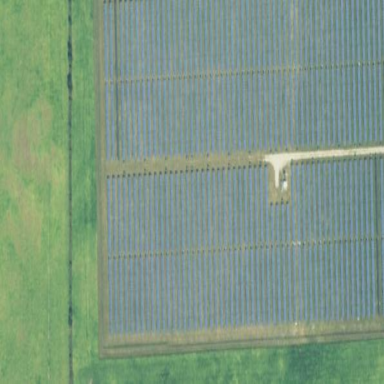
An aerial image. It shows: Solar power plant utilizing photovoltaic technology with solar panels.